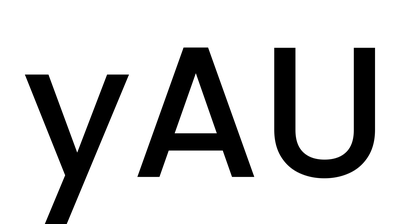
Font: Poppins-Medium